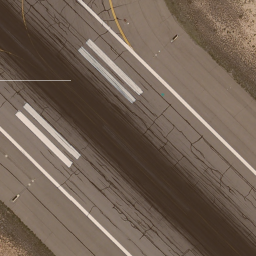
Label: runway